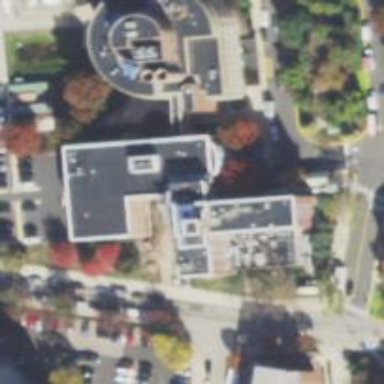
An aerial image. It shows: Hospital building.